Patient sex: F
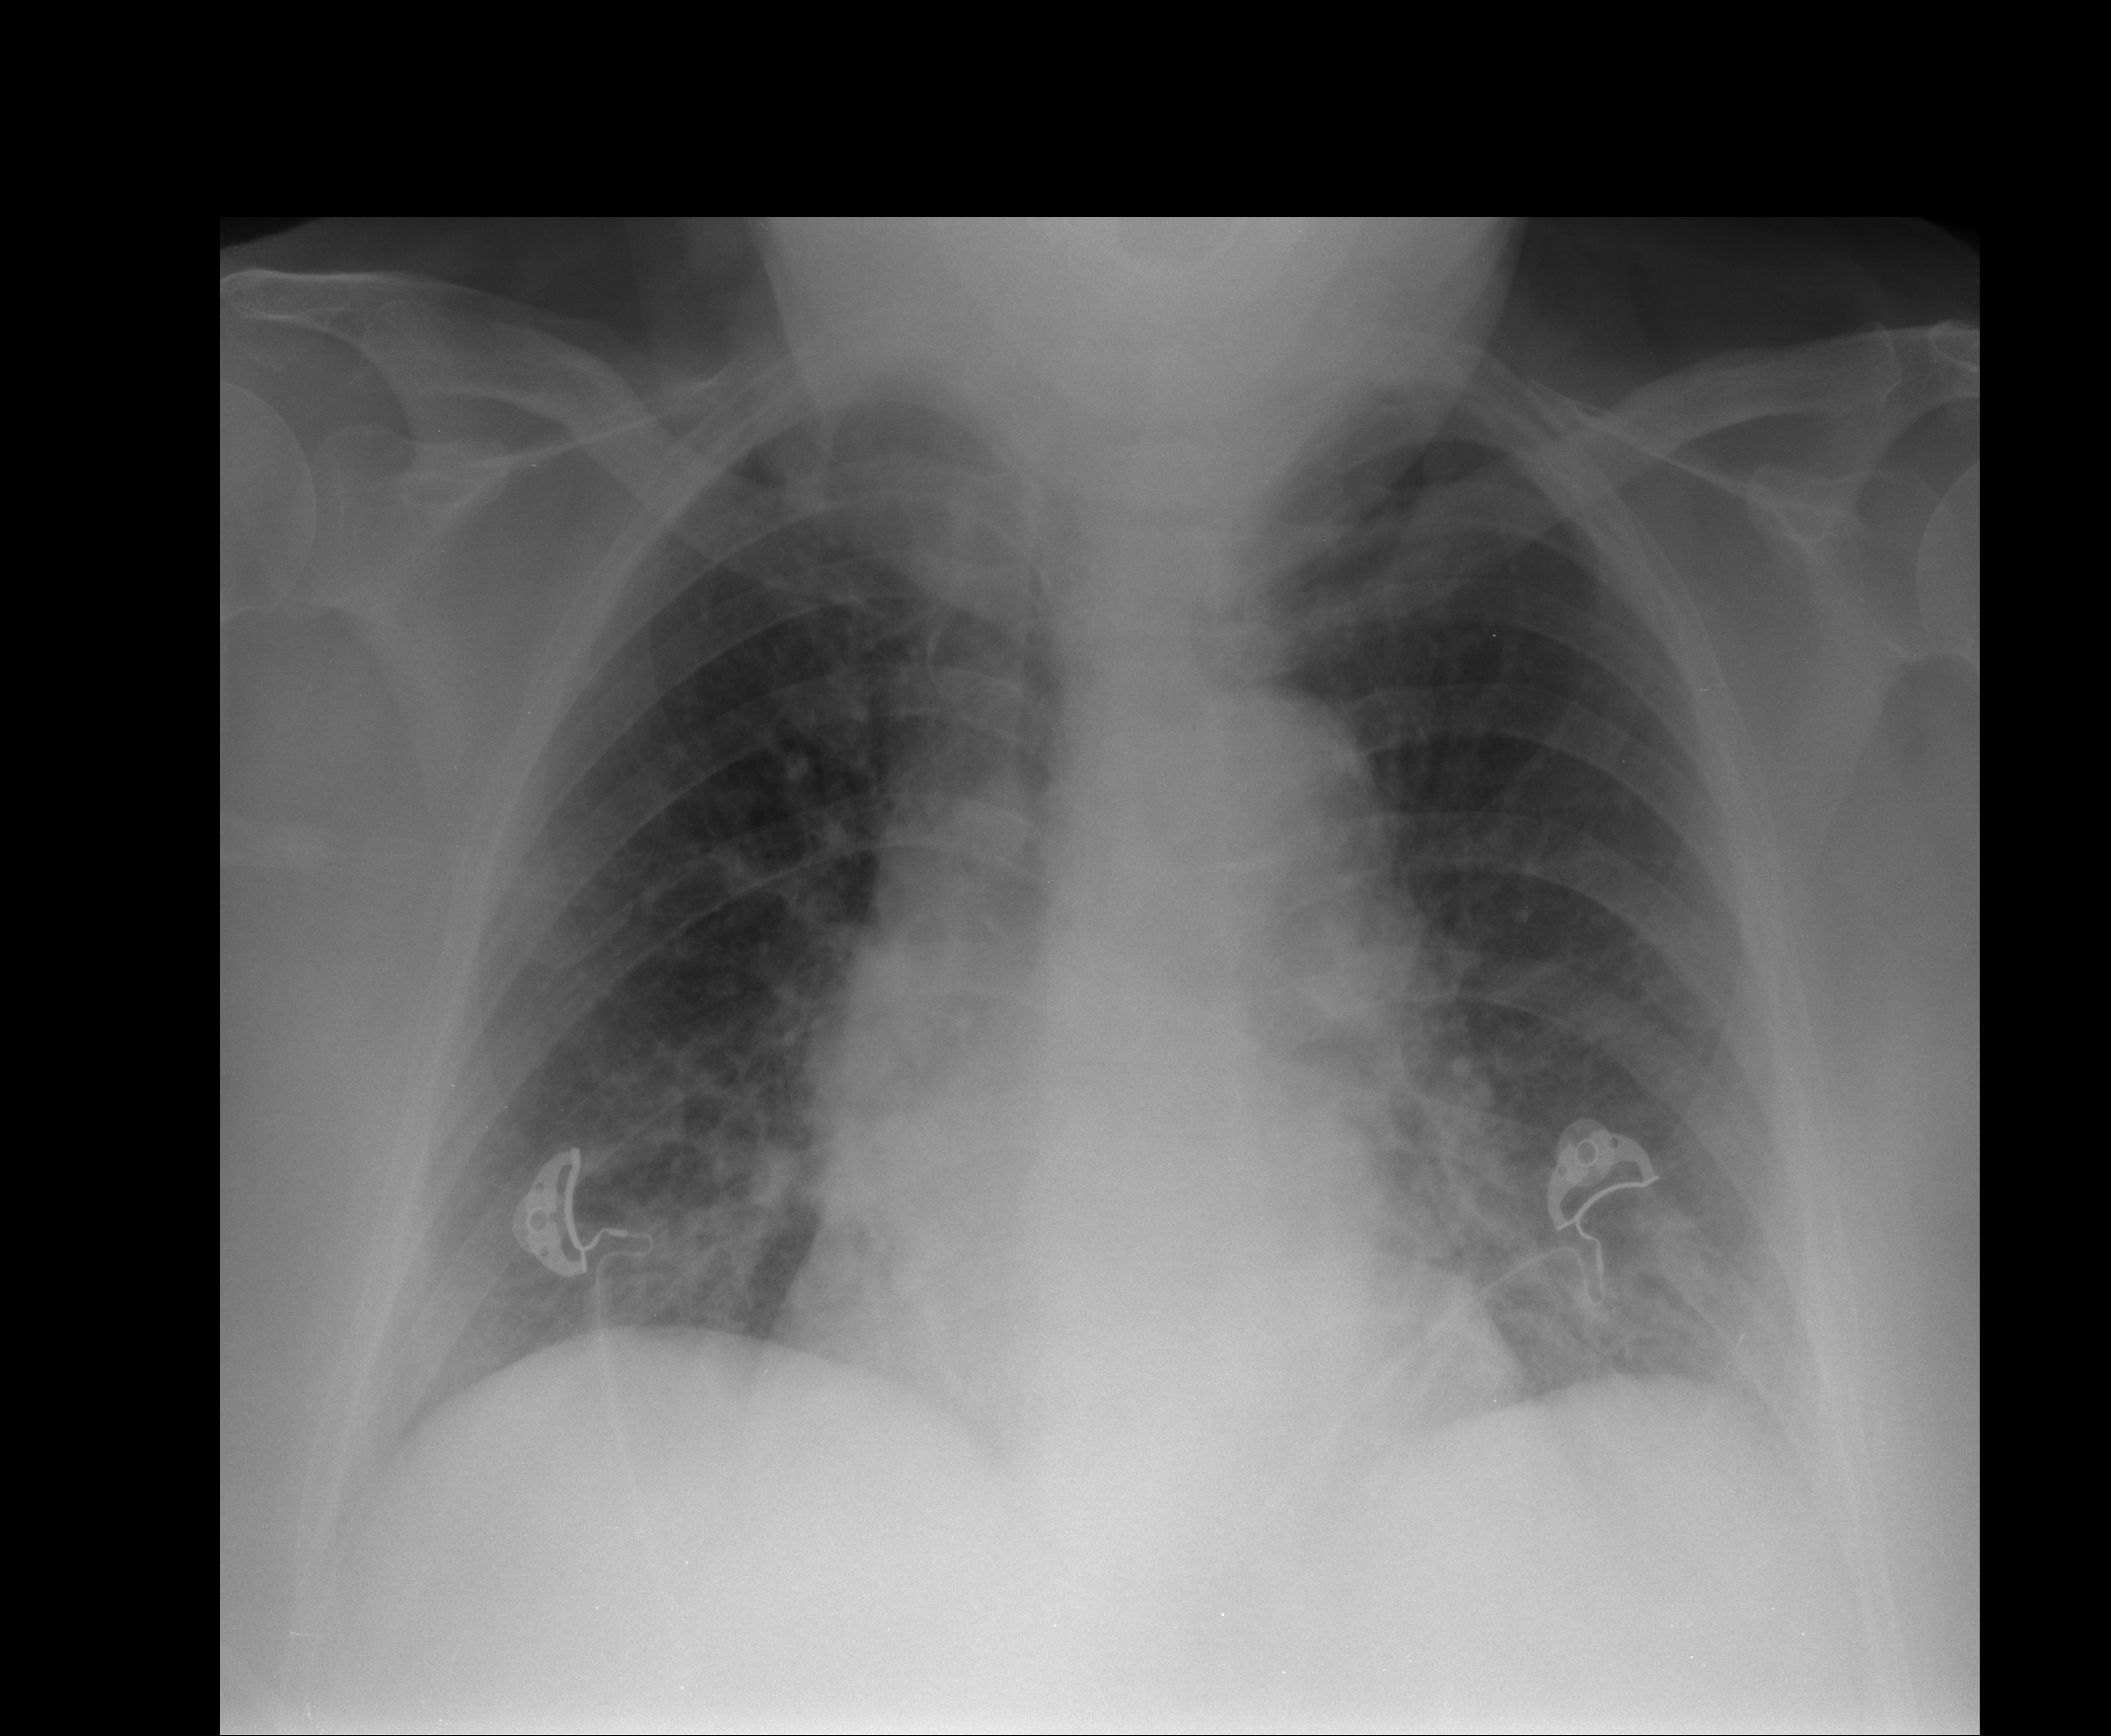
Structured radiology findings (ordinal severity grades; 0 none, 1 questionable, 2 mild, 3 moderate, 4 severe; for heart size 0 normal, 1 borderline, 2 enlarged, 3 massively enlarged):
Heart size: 0
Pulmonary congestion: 2
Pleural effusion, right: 1
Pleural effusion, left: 1
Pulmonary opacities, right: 0
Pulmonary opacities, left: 0
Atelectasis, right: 2
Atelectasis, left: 2